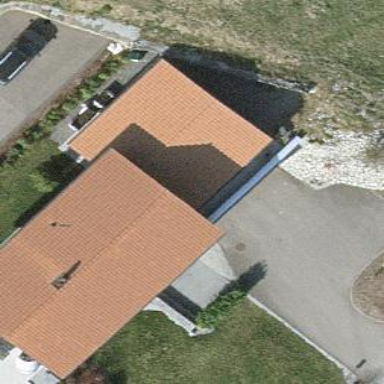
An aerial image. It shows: Building with roof made of roof tiles.